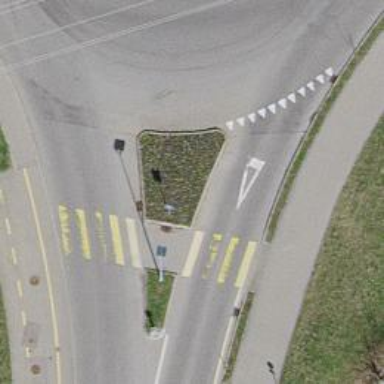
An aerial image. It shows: Marked crossing on the road.